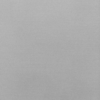
Label: dusty